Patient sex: M
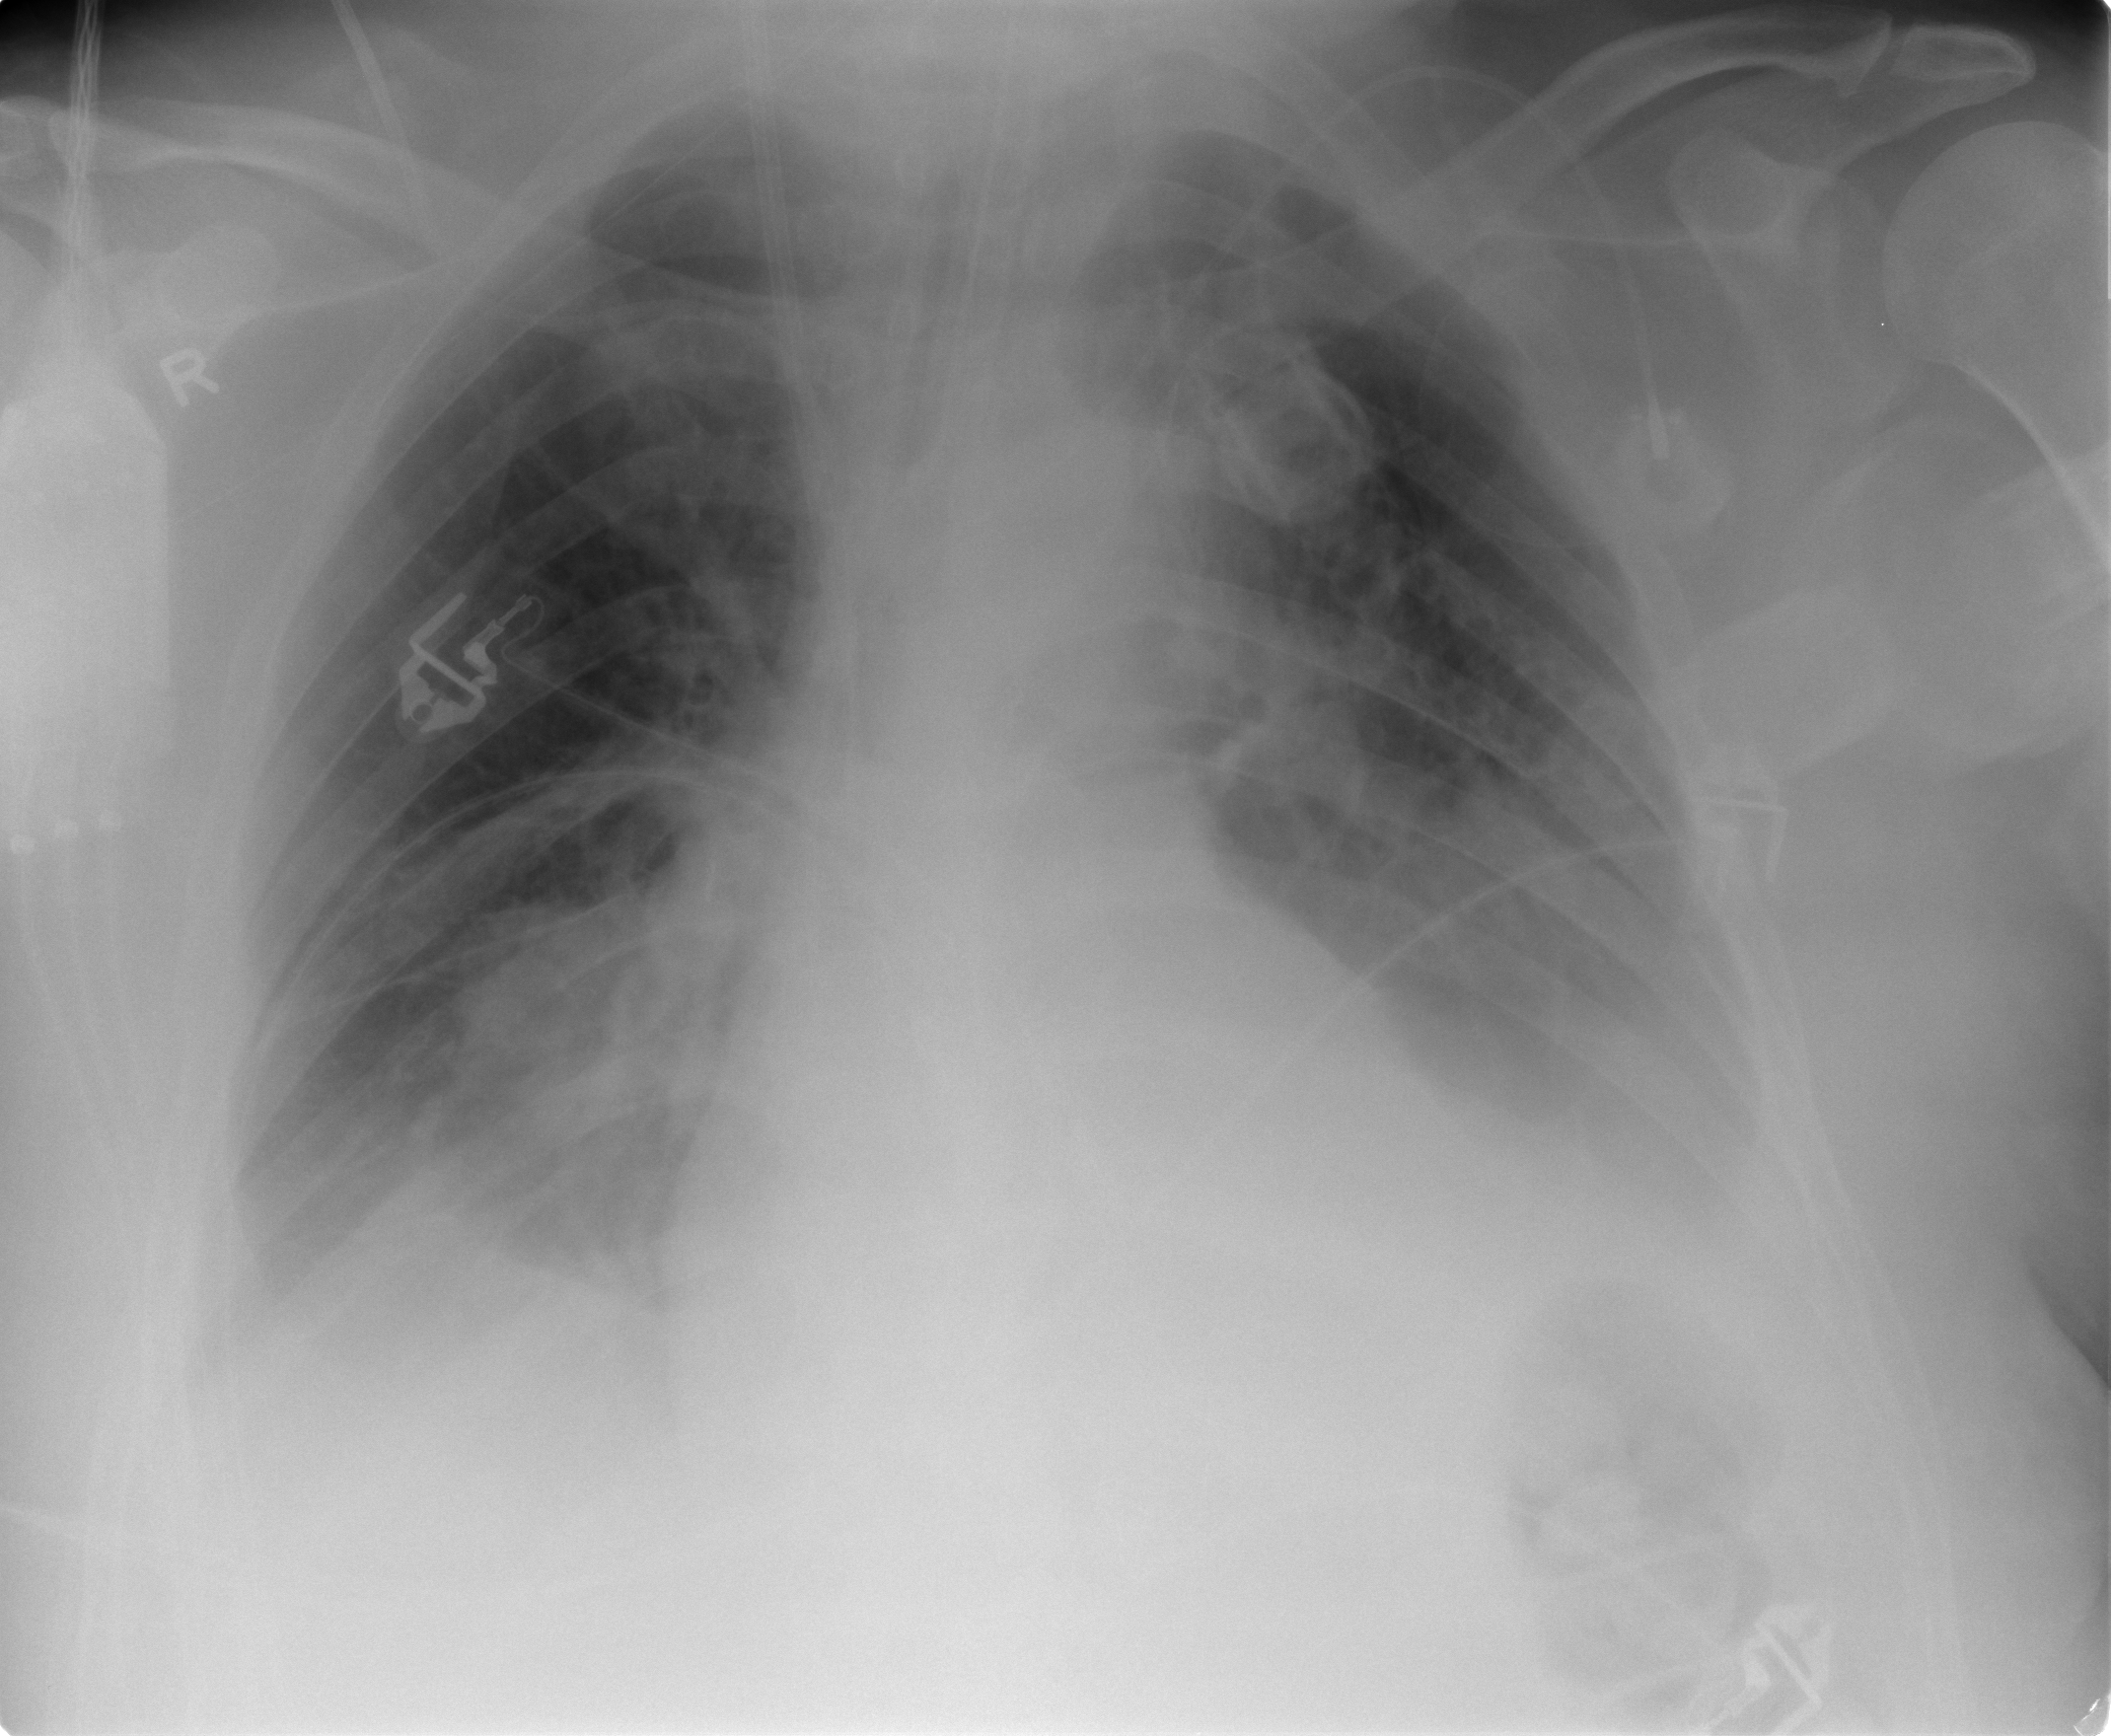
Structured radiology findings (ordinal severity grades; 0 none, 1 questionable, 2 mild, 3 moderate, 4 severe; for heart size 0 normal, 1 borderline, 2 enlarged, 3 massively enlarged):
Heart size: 1
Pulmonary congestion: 2
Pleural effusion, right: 3
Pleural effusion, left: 3
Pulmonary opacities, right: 2
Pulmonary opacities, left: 2
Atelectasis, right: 3
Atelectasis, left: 3